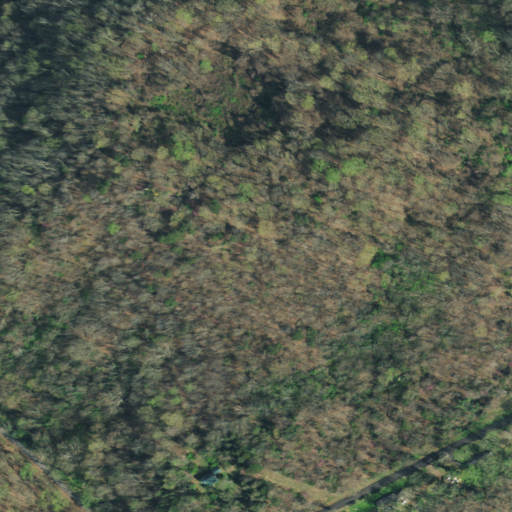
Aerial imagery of ridge(s) in Tennessee named Boatman Mountain containing deciduous forest, open development, and mixed forest